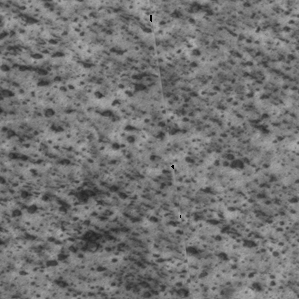
Label: frost